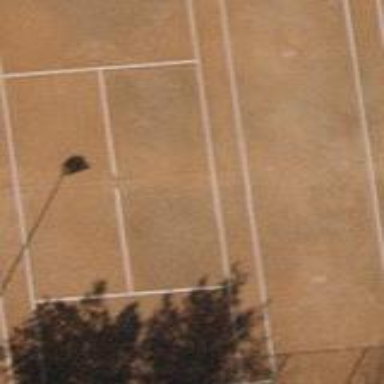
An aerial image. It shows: Tennis court on pitch.